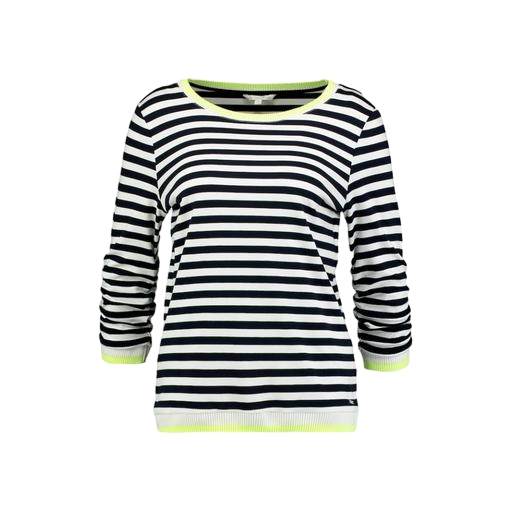
blue long-sleeved striped top, white long-sleeved striped top, black striped long-sleeve t-shirt, white background